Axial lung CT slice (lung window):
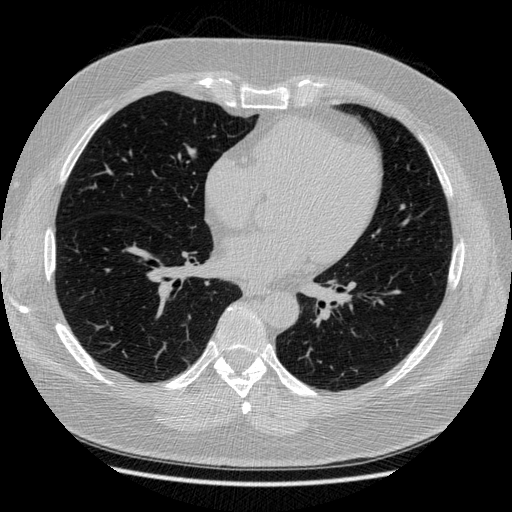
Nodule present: no